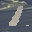
Label: 1